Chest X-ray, AP view. Patient: 61 years old, sex M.
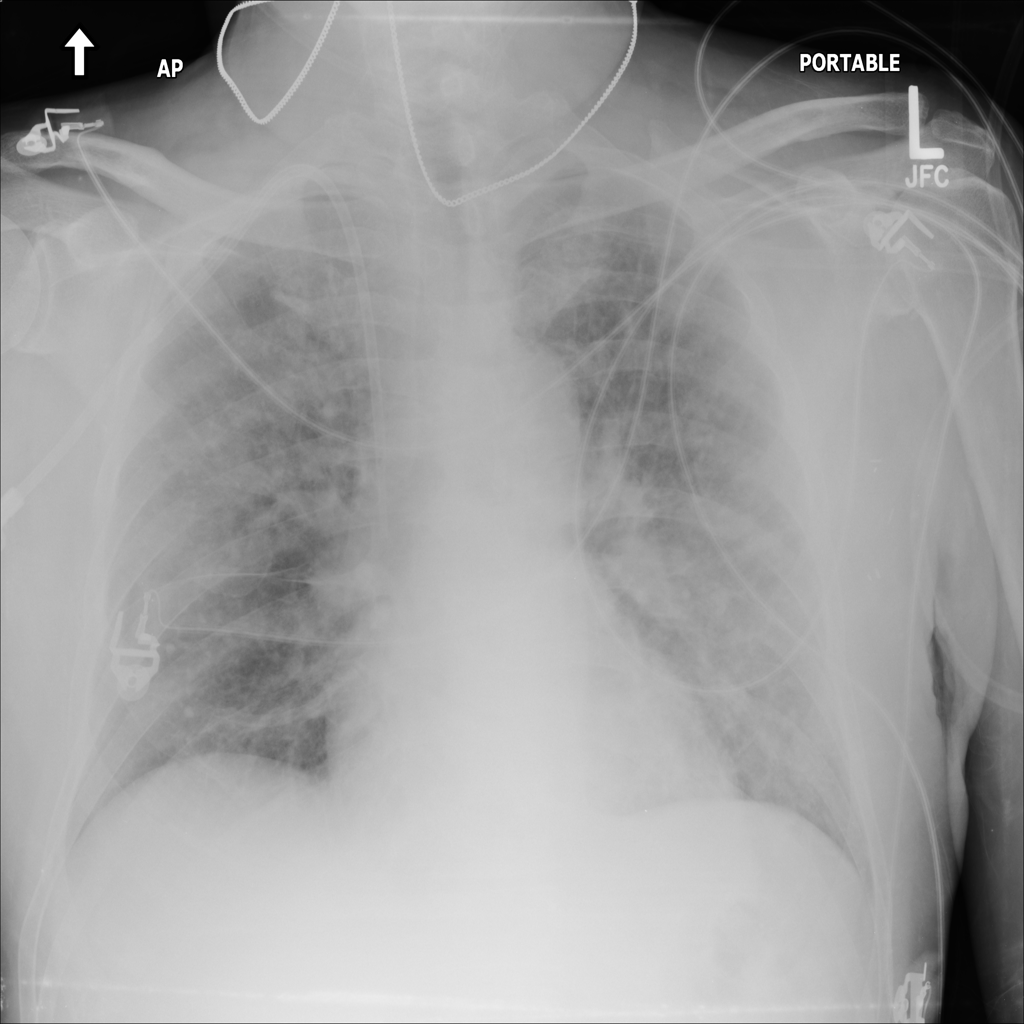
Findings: Infiltration